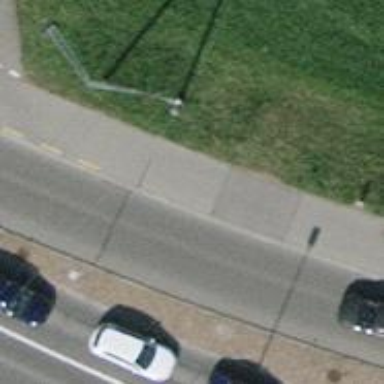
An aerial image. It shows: Asphalt road with primary link designation.